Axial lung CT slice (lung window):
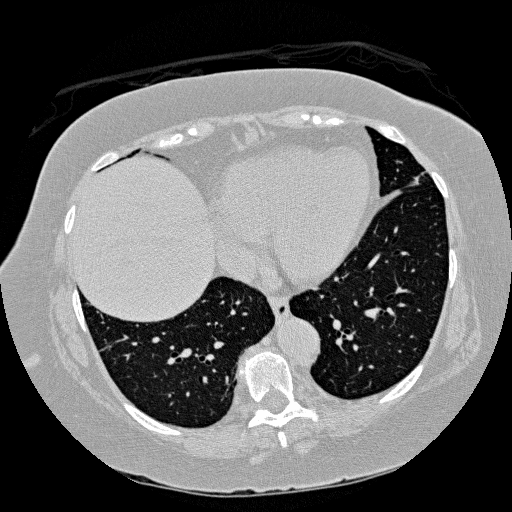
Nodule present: no